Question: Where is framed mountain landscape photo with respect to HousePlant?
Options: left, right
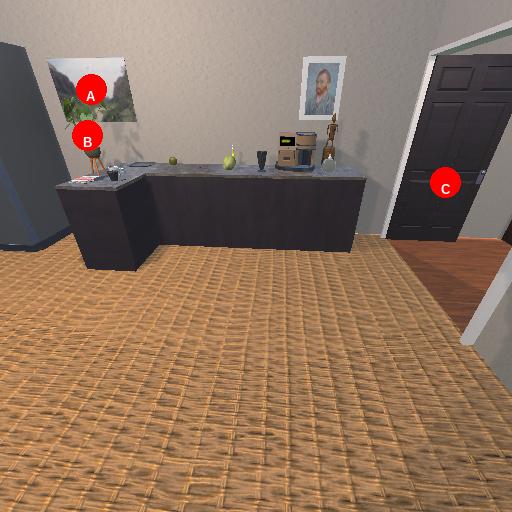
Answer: left